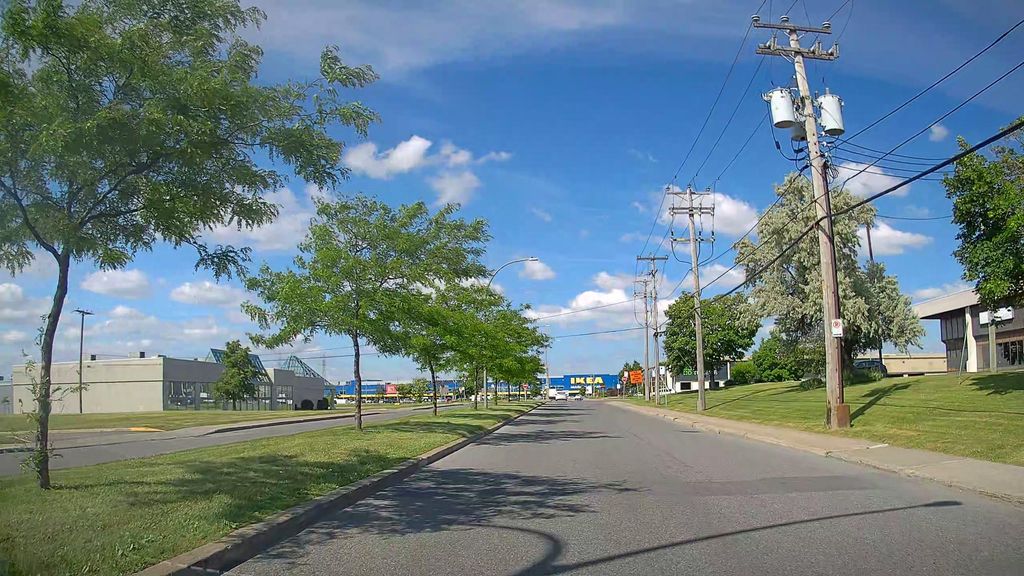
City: montreal